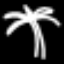
Label: palm tree